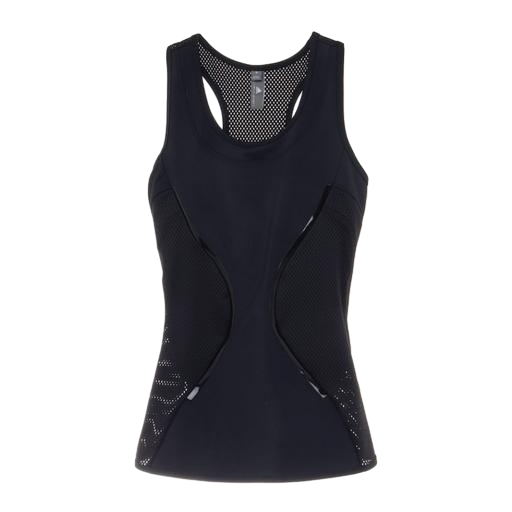
black technical tank top, black mesh strap active tank, black mesh racerback tank, white background